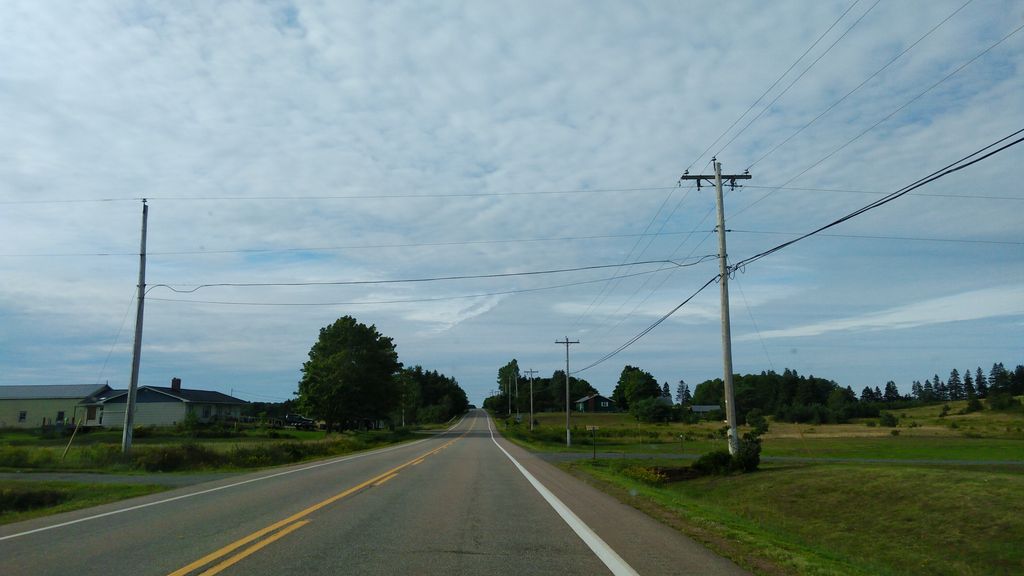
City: charlottetown